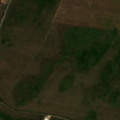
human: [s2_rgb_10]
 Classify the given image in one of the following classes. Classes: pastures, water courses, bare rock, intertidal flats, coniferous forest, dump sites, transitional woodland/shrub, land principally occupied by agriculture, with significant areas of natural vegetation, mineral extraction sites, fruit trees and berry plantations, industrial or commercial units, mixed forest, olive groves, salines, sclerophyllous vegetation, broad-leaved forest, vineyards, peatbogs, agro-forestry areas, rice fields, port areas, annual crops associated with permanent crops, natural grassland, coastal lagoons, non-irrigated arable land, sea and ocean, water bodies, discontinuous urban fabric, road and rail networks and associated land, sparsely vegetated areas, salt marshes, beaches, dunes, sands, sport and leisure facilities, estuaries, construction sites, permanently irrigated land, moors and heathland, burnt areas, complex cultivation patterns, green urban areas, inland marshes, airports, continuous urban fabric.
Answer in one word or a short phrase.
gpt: non-irrigated arable land, pastures, inland marshes